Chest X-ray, AP view. Patient: 48 years old, sex F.
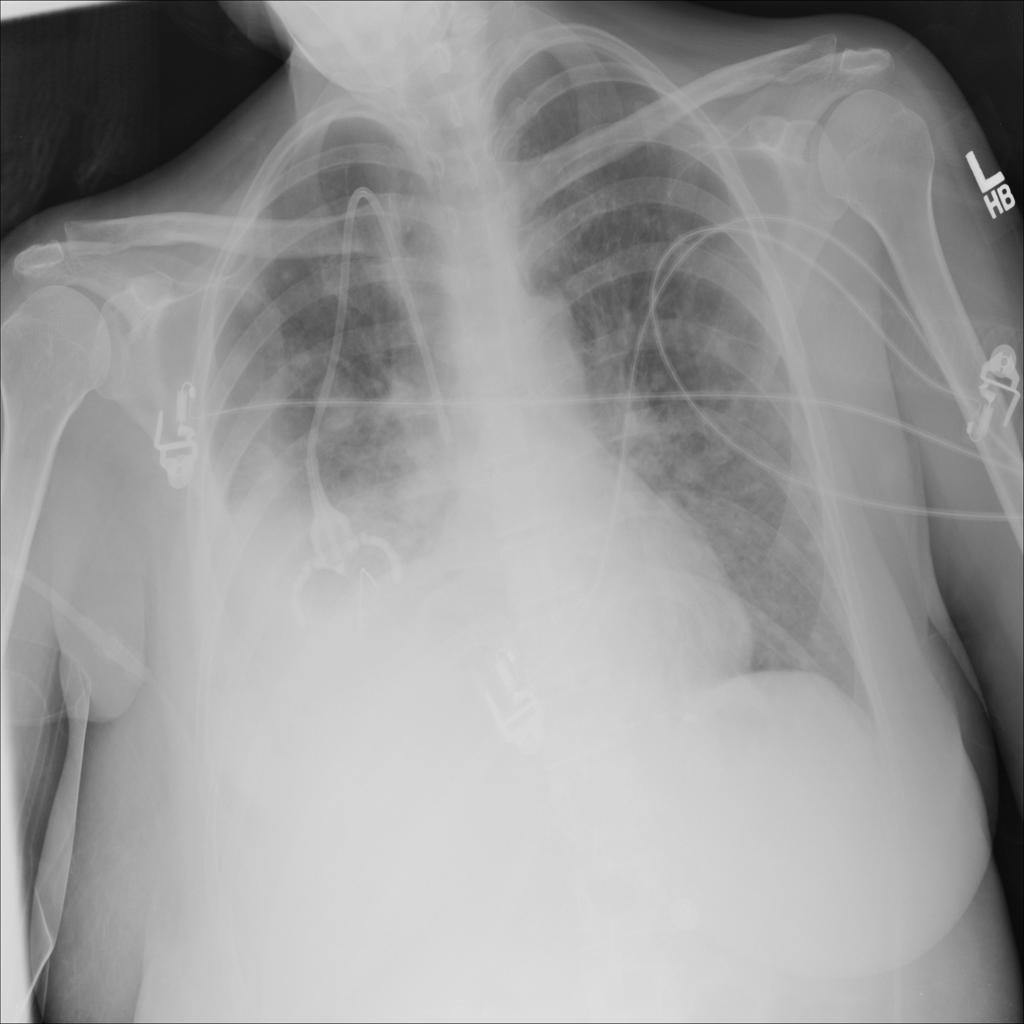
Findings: Atelectasis, Effusion, Nodule